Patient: sex F, age 83
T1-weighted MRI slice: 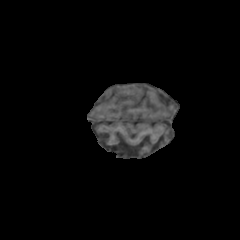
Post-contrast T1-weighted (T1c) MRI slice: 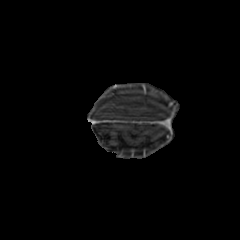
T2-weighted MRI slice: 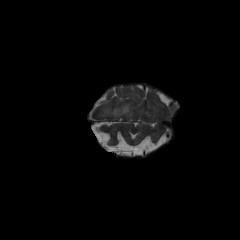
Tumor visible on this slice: yes
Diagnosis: Glioblastoma, IDH-wildtype
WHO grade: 4